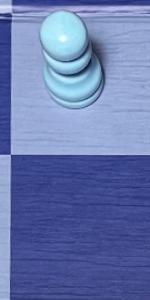
Label: Empty